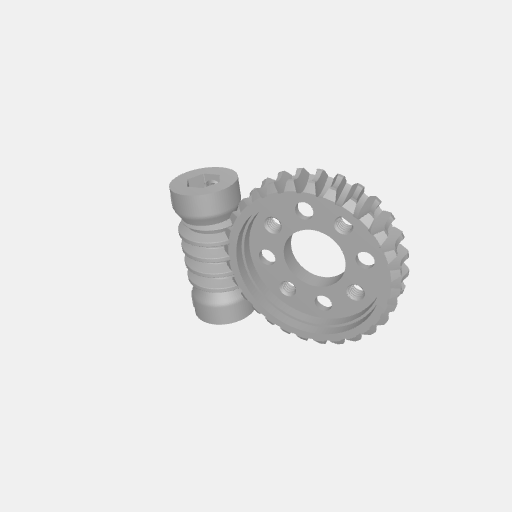
Part: WormGearSet8RID